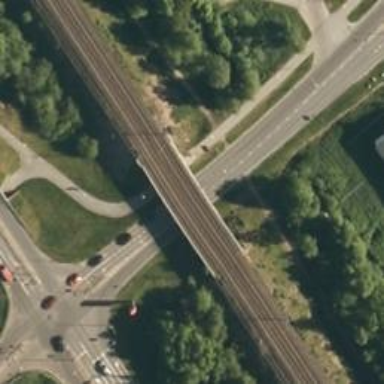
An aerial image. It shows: Bridge carrying railway with continuous electrified contact lines.